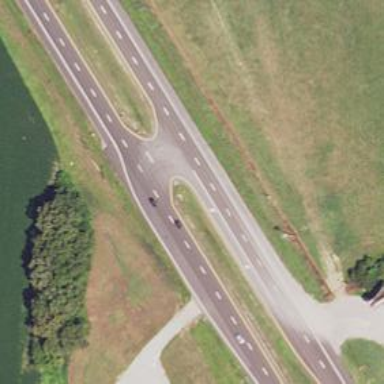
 designated as trunk highway. It is dual carriageway."